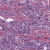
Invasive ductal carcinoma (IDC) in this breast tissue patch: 1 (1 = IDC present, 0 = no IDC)